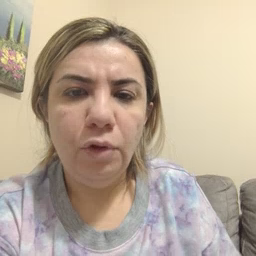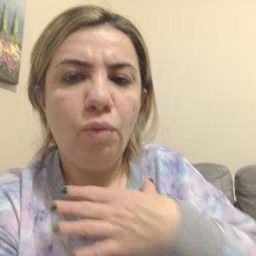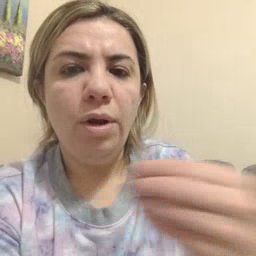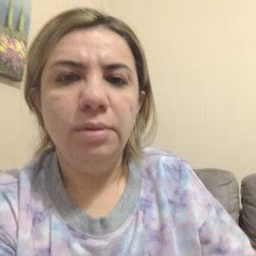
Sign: white